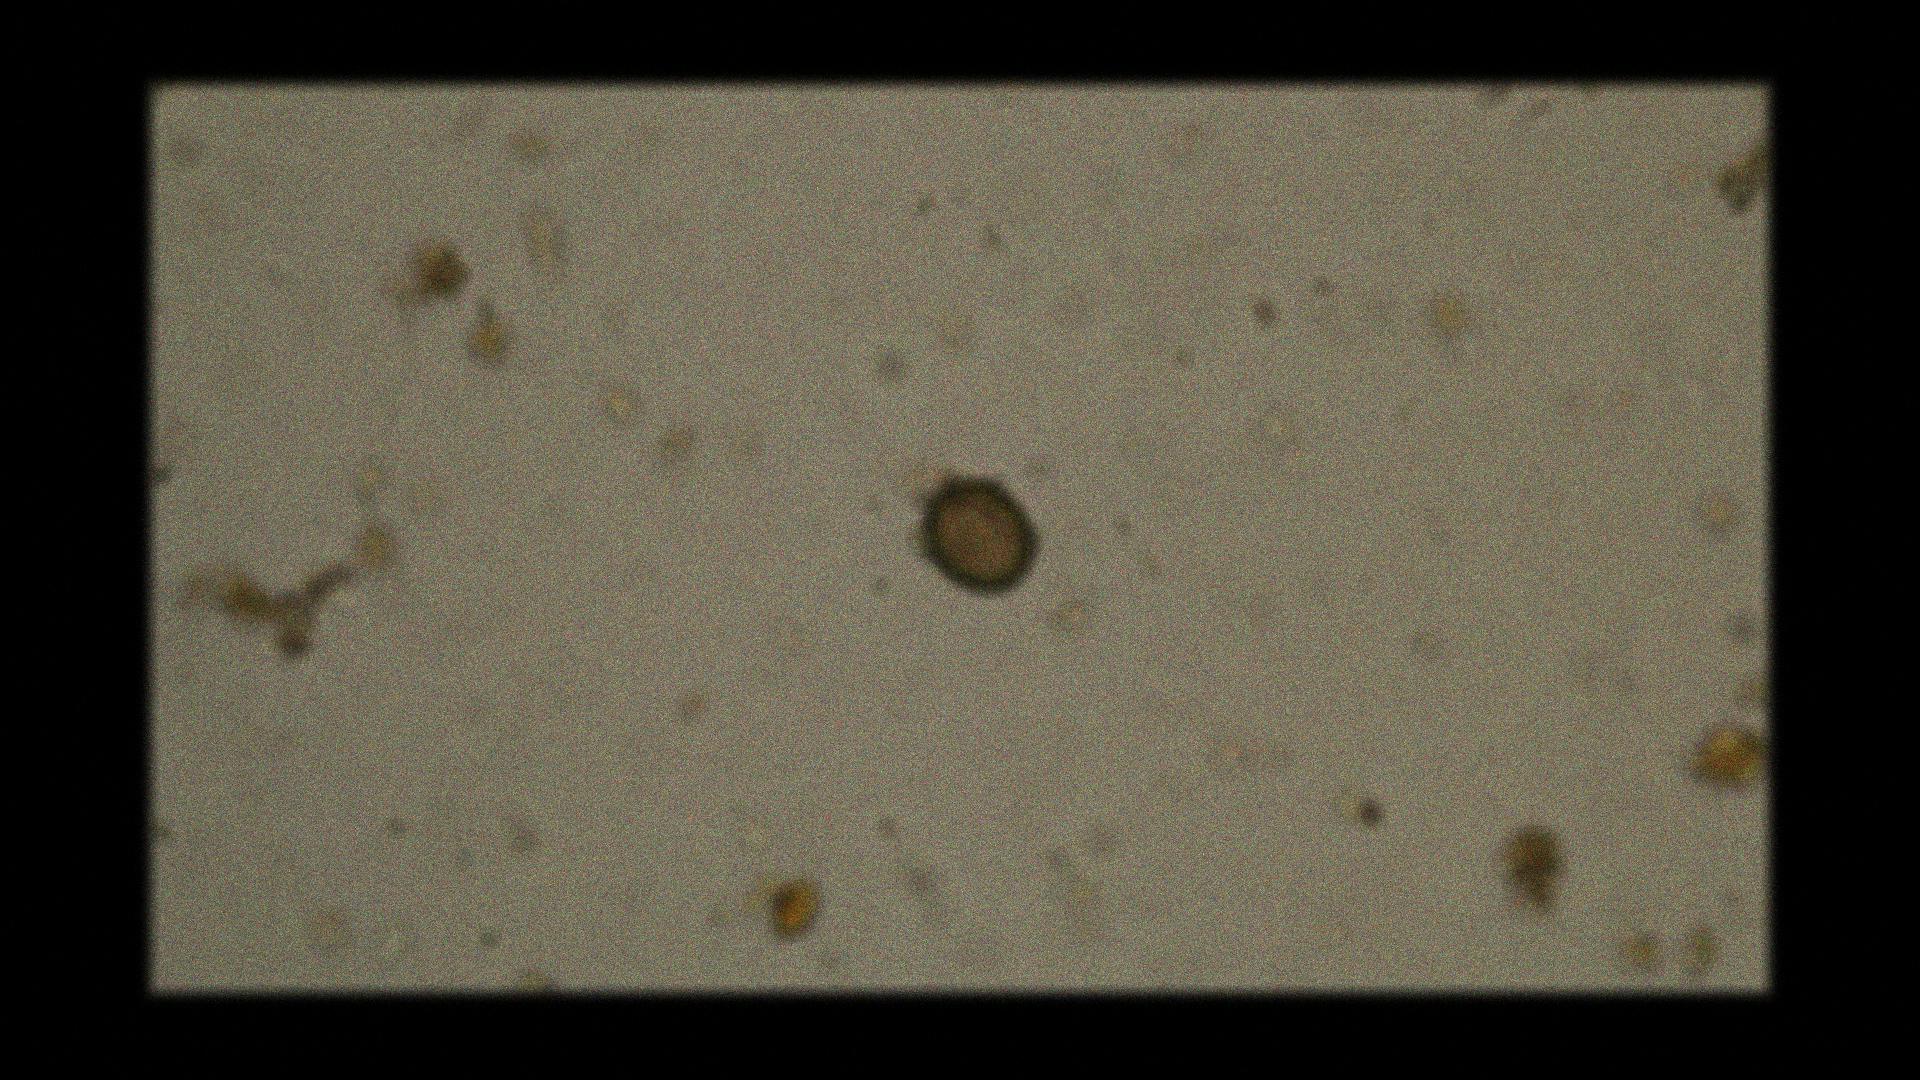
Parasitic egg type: Taenia spp. egg